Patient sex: M
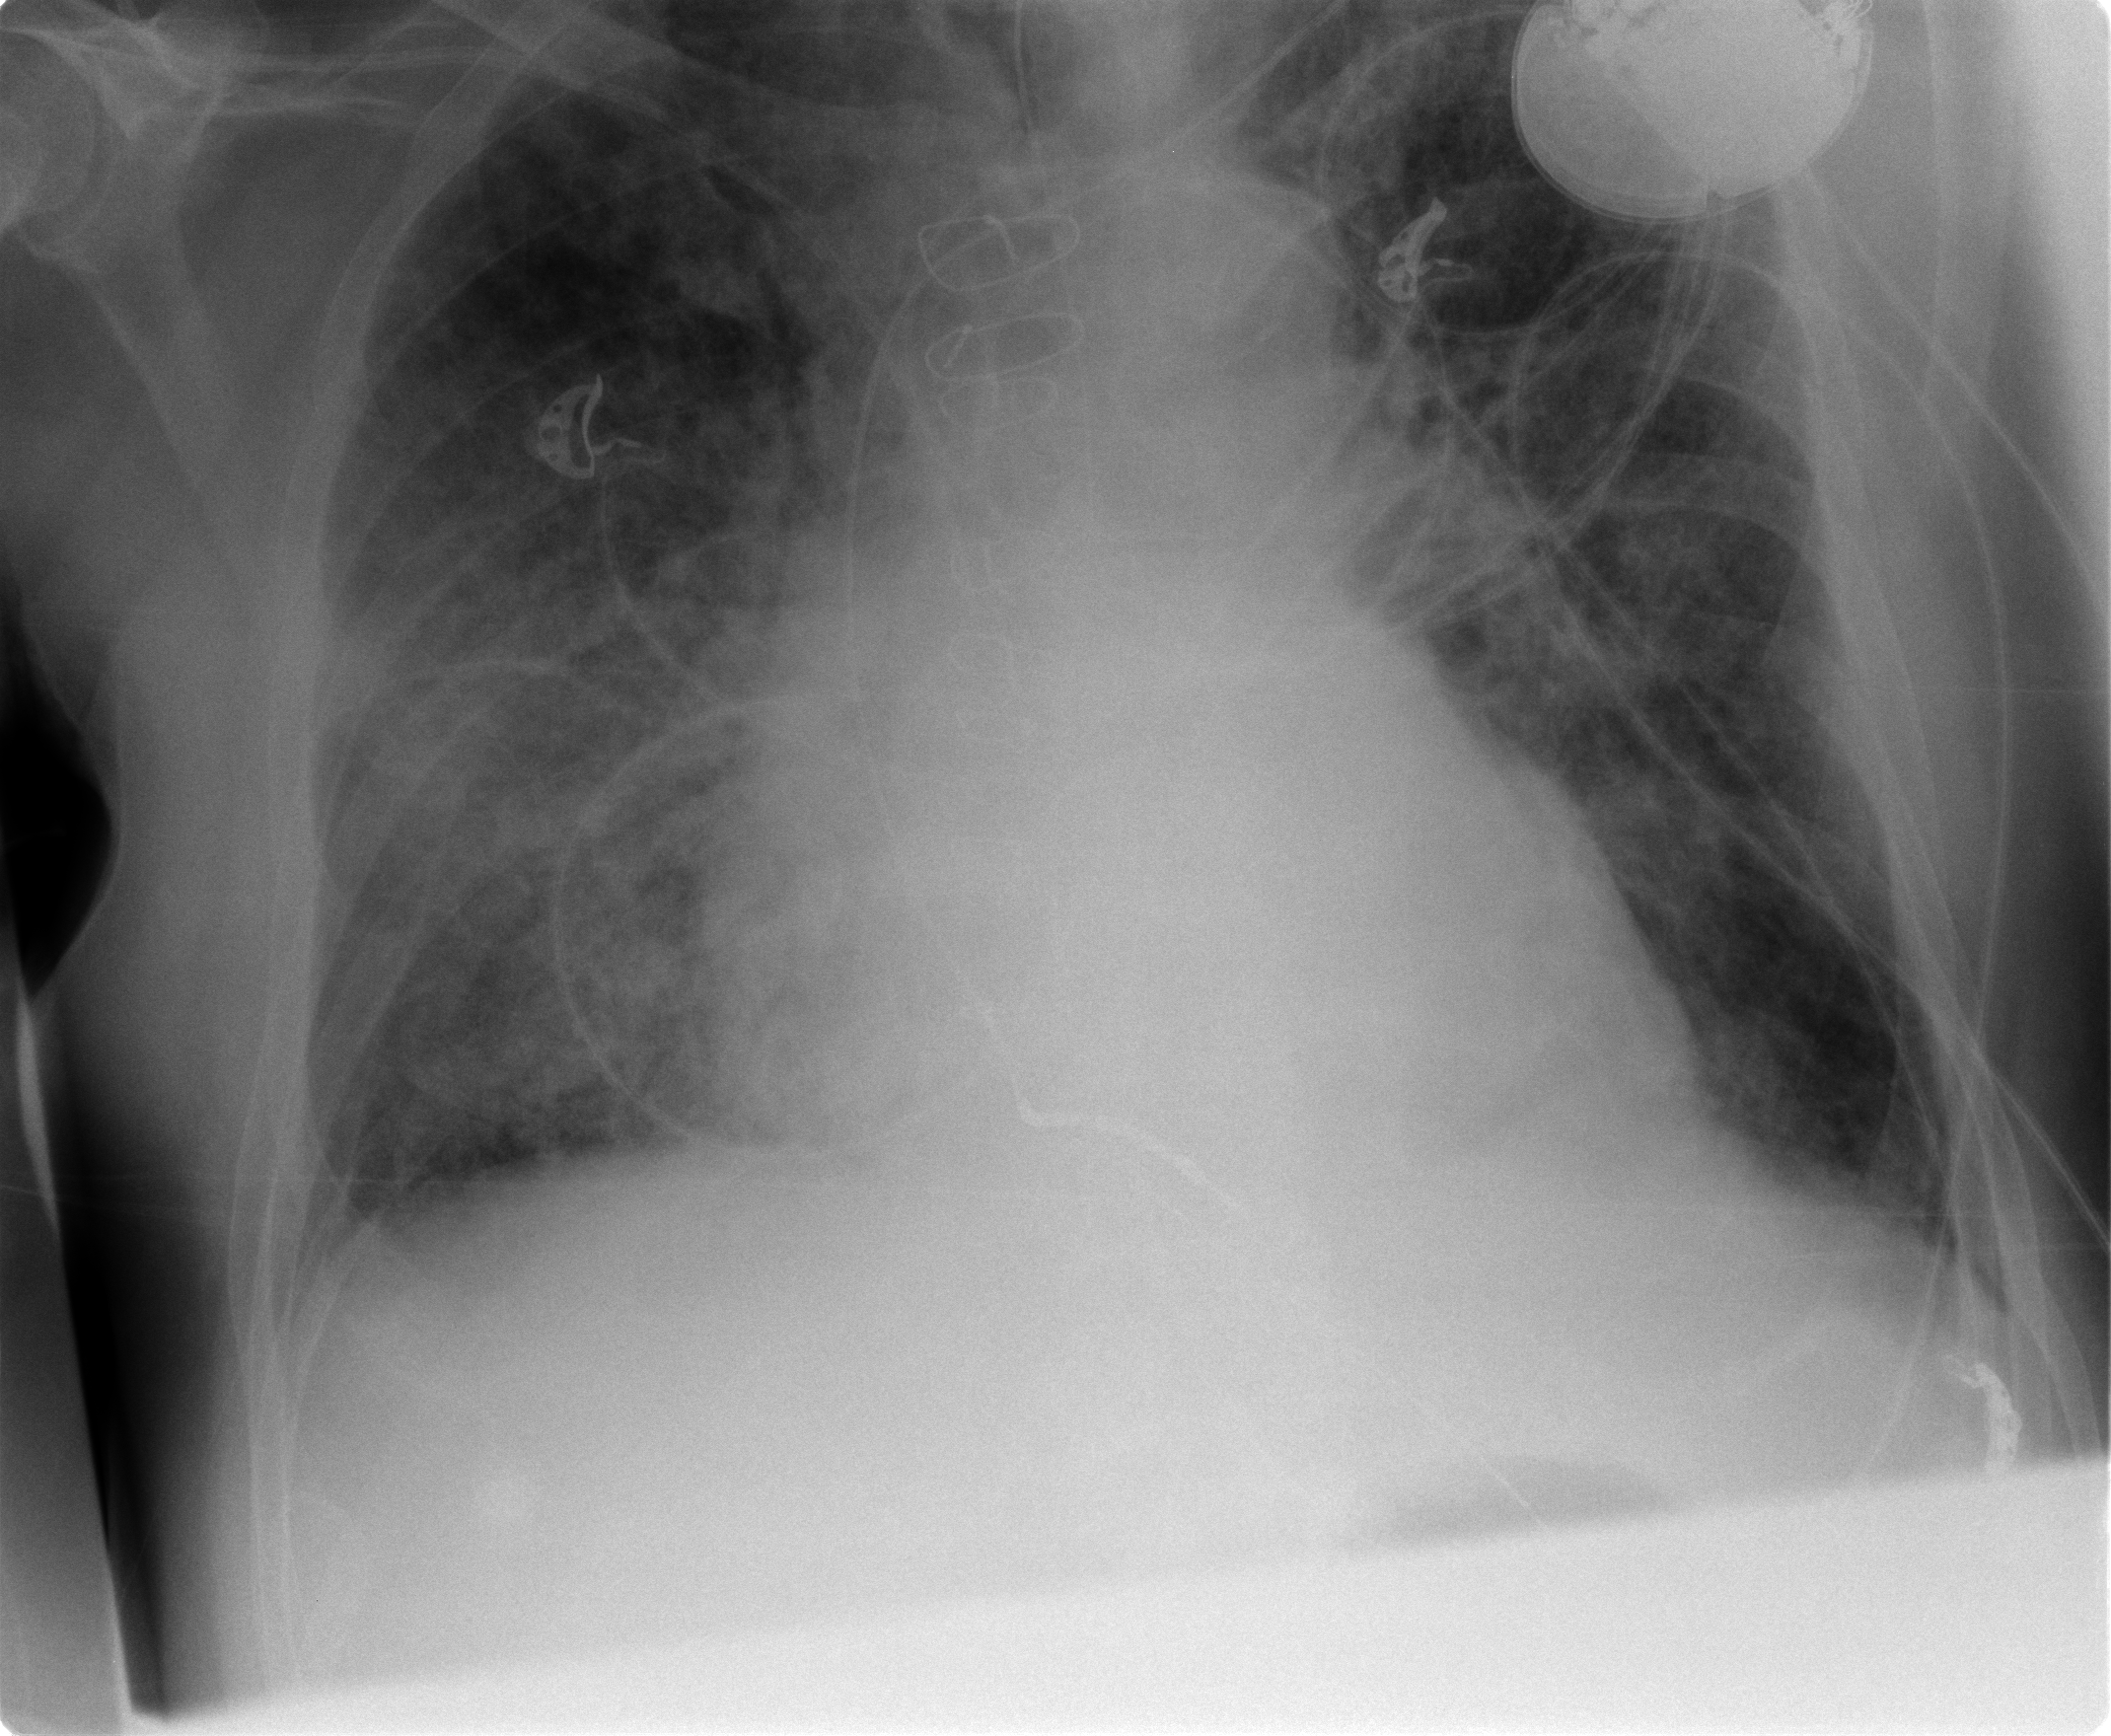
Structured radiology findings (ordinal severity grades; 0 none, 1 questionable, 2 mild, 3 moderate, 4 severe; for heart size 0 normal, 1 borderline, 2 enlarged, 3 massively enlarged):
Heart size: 2
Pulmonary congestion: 3
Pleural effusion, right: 1
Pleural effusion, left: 0
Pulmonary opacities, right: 3
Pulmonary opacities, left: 2
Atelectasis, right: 2
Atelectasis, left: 2